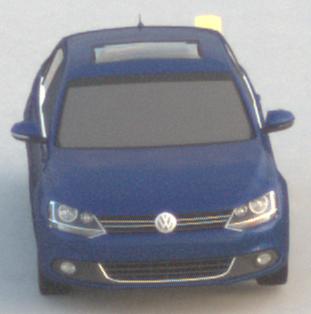
Make: VW
Model: Jetta 1.2 TSI
Detailed model: Jetta (IV)
Model produced from: 2011/01
Model produced until: 2014/08
Doors: 4
Color: blue
Road condition: dry road
Daytime: sunrise or sunset
Contrast: medium contrast